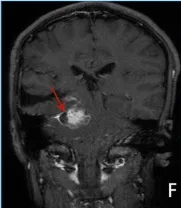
Shows the image of the patient 12 years after the operation: MRI results of the brain. Revealed some abnormal signals of the medial area of the right temporal lobe, right cerebral foot, cisterna annulus, CPA area, and pontine arm.
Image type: radiology (mri)